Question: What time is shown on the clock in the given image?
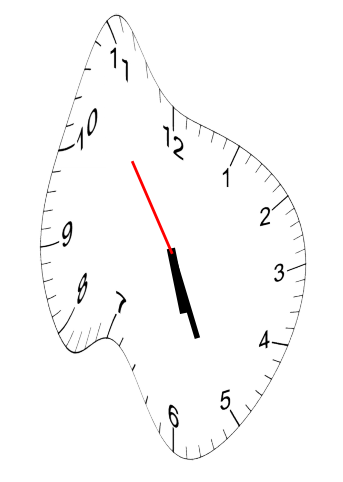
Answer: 05:25:54